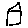
Label: house